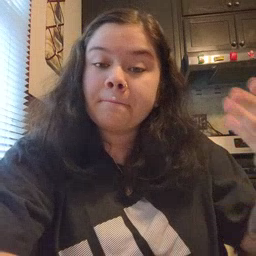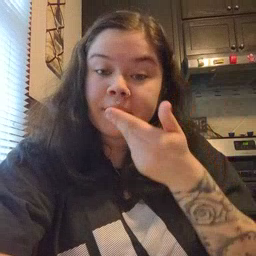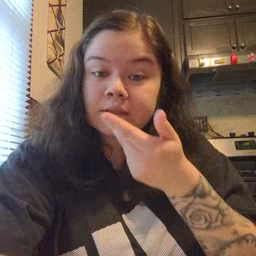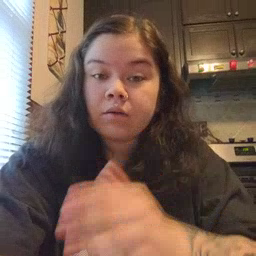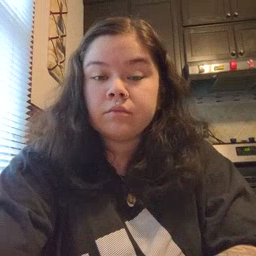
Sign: pizza